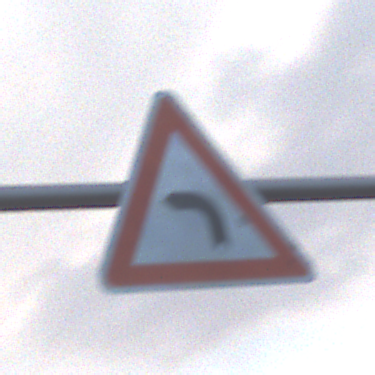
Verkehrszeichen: KurveLinks
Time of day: SunriseSunset
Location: Outdoor (Nature)
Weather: PartlyCloudy
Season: NotSpecified
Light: Natural